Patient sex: F
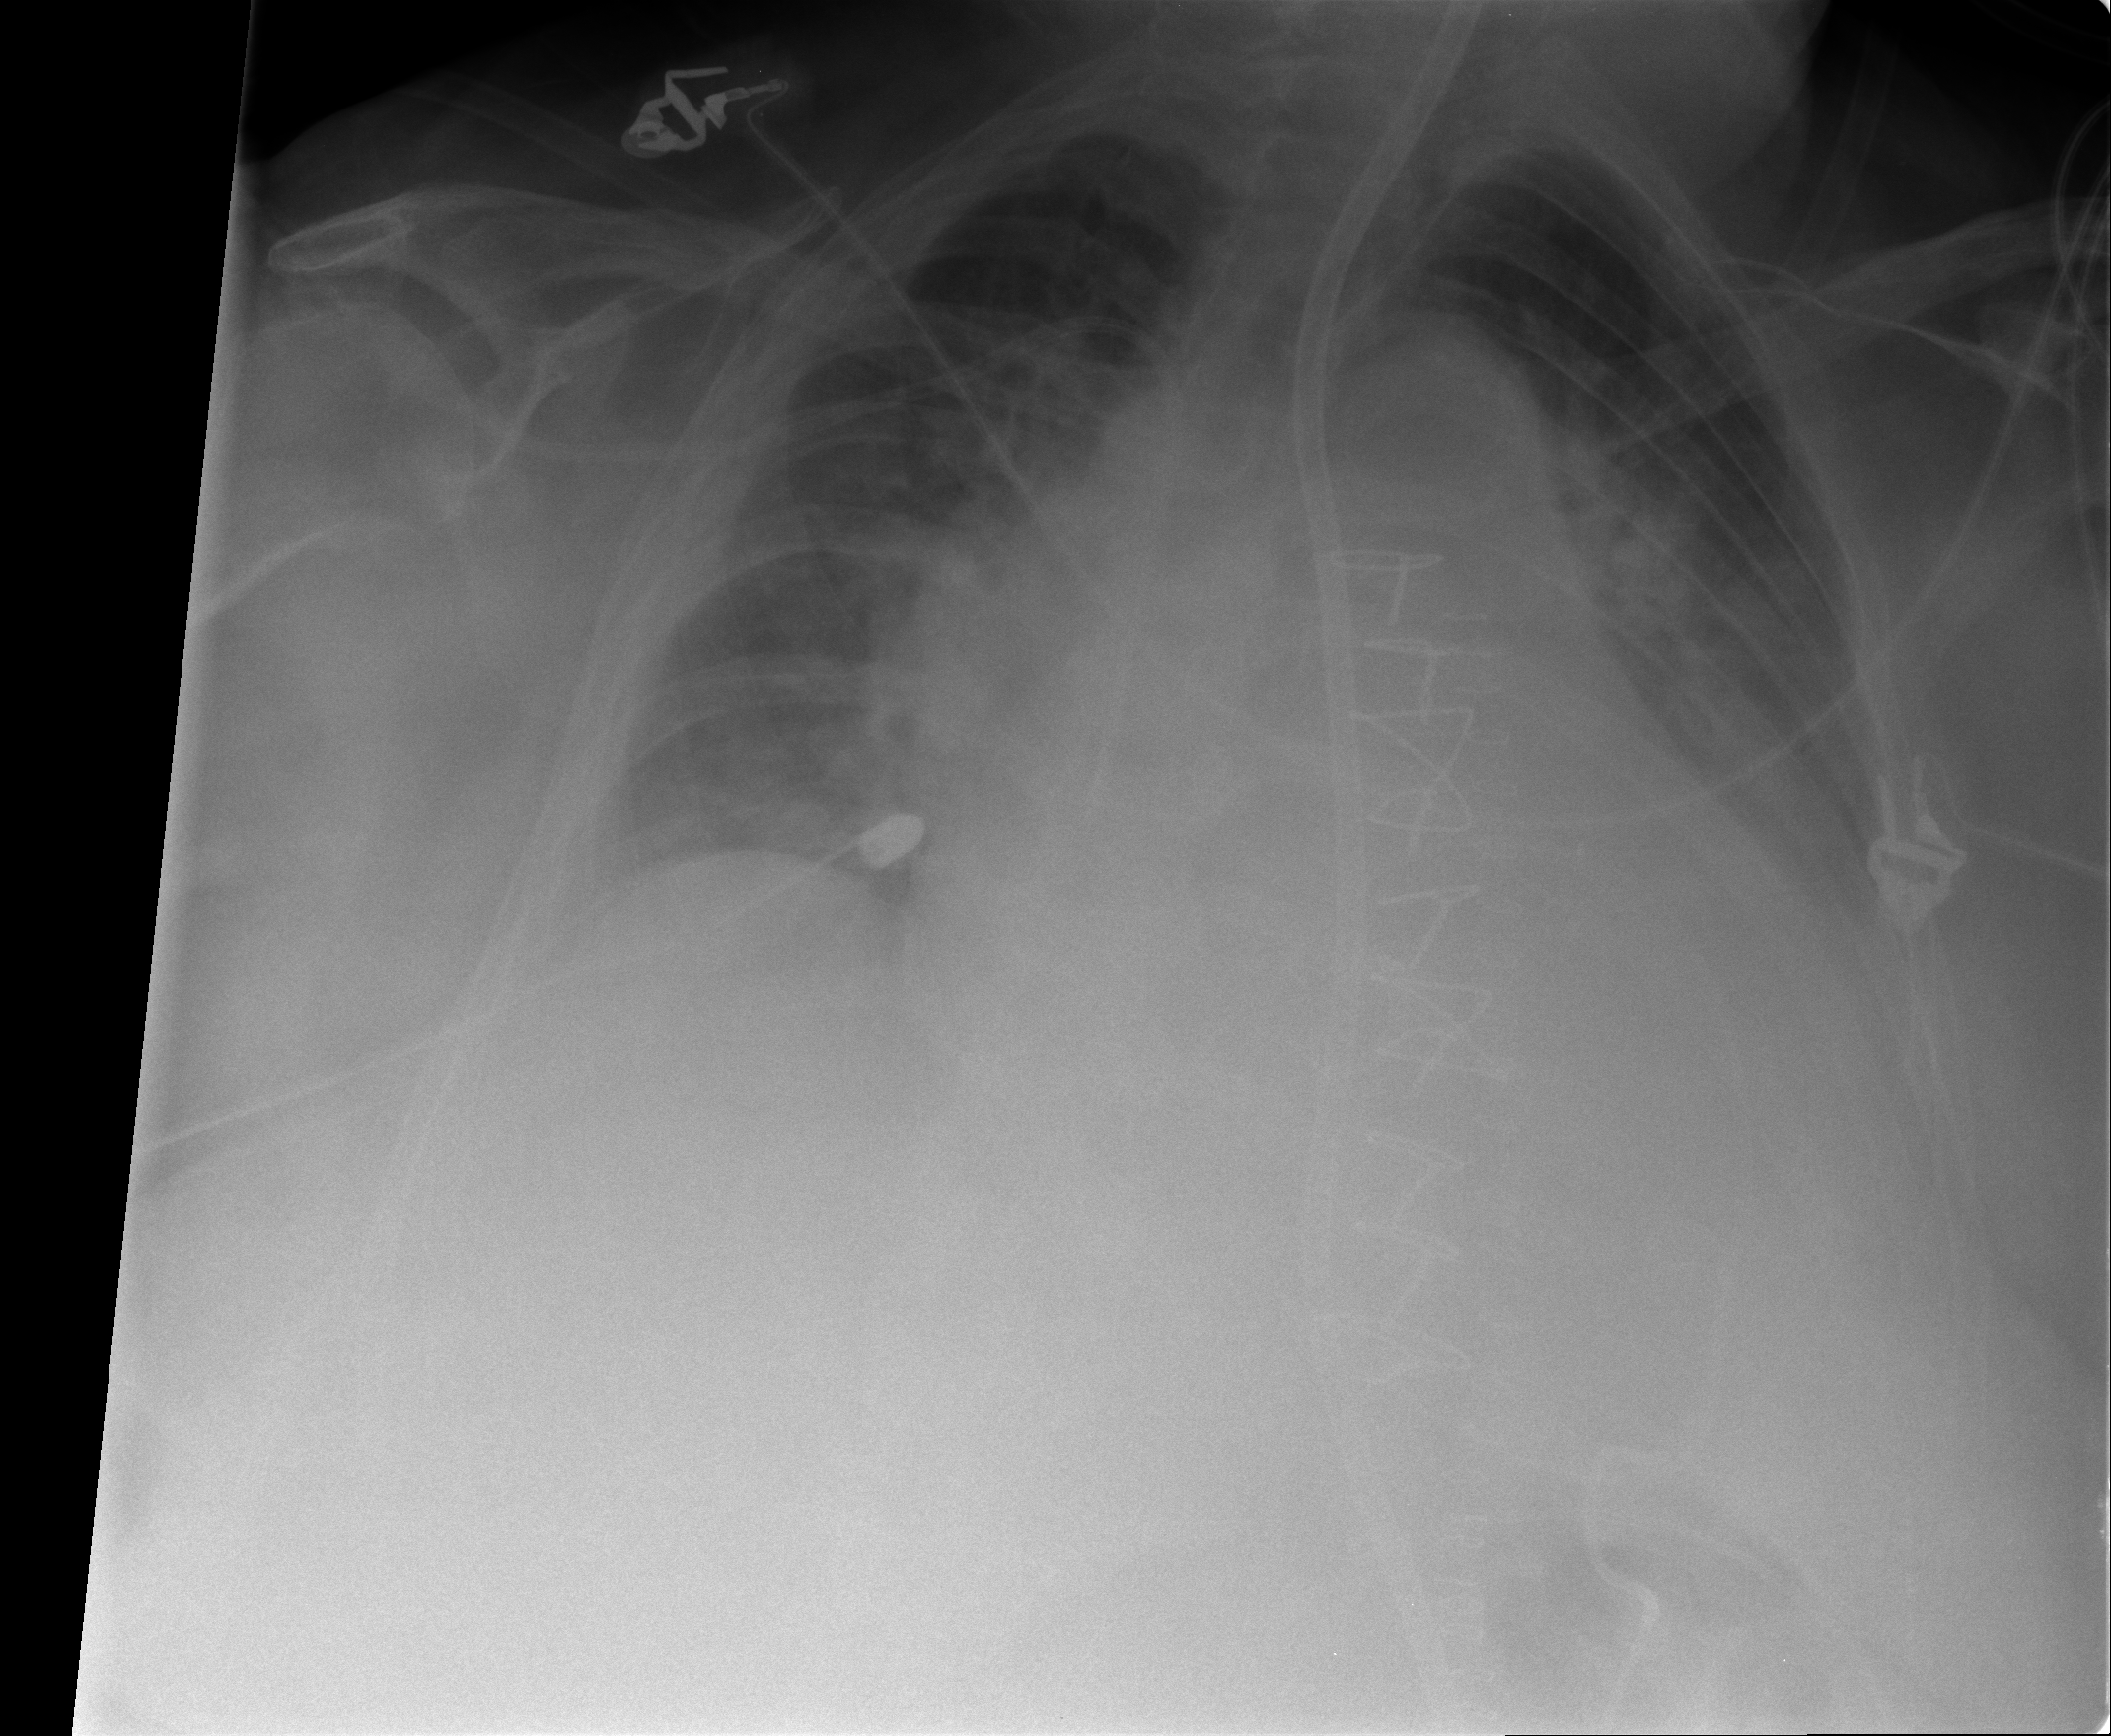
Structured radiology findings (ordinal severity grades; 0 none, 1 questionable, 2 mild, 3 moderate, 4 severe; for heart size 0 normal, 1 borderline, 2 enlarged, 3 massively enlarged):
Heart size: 2
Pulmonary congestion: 2
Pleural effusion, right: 2
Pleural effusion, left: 2
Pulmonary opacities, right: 2
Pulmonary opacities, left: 0
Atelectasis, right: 2
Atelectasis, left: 2